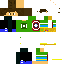
A male human skin with medium skin, wearing brown long hair dressed in a blue hoodie and blue pants, featuring a closed mouth.